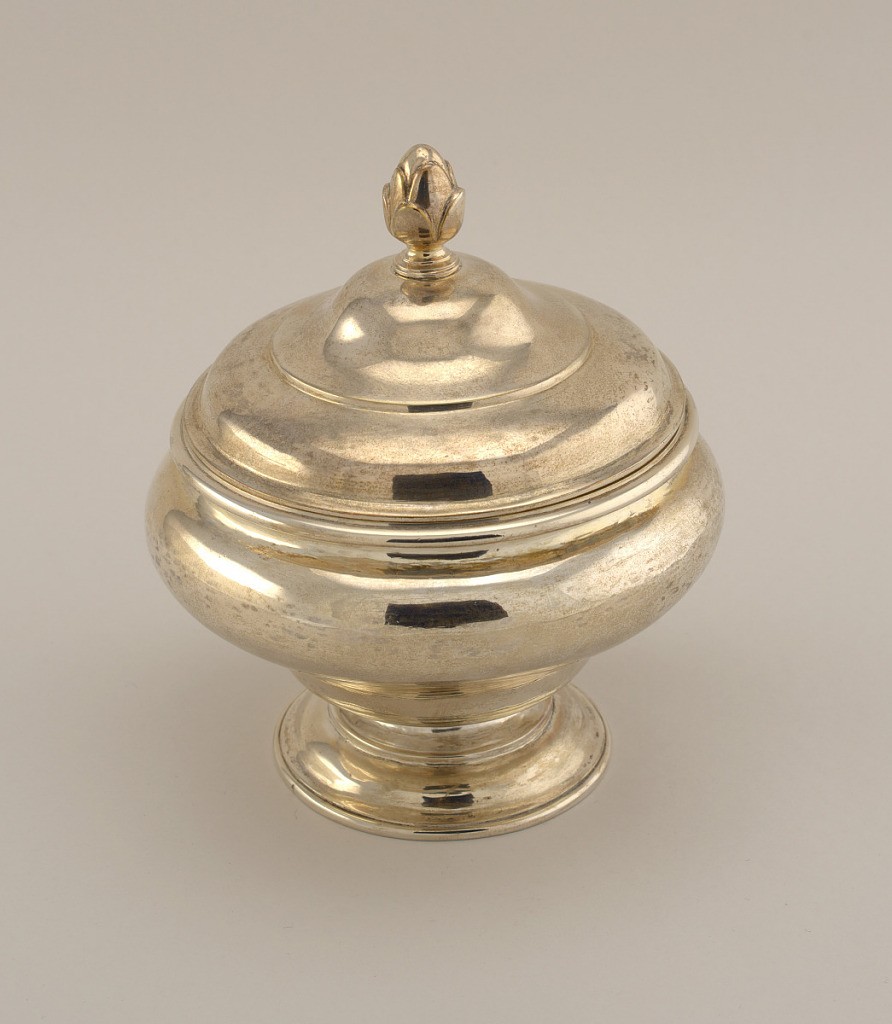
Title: Sugar Bowl
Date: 1798
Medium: silver
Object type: sugar bowl
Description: Silver sugar bowl and lid with foot. The body of the bowl squat and radially symmetrical. The lid of the bowl has an artichoke-shaped finial.